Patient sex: F
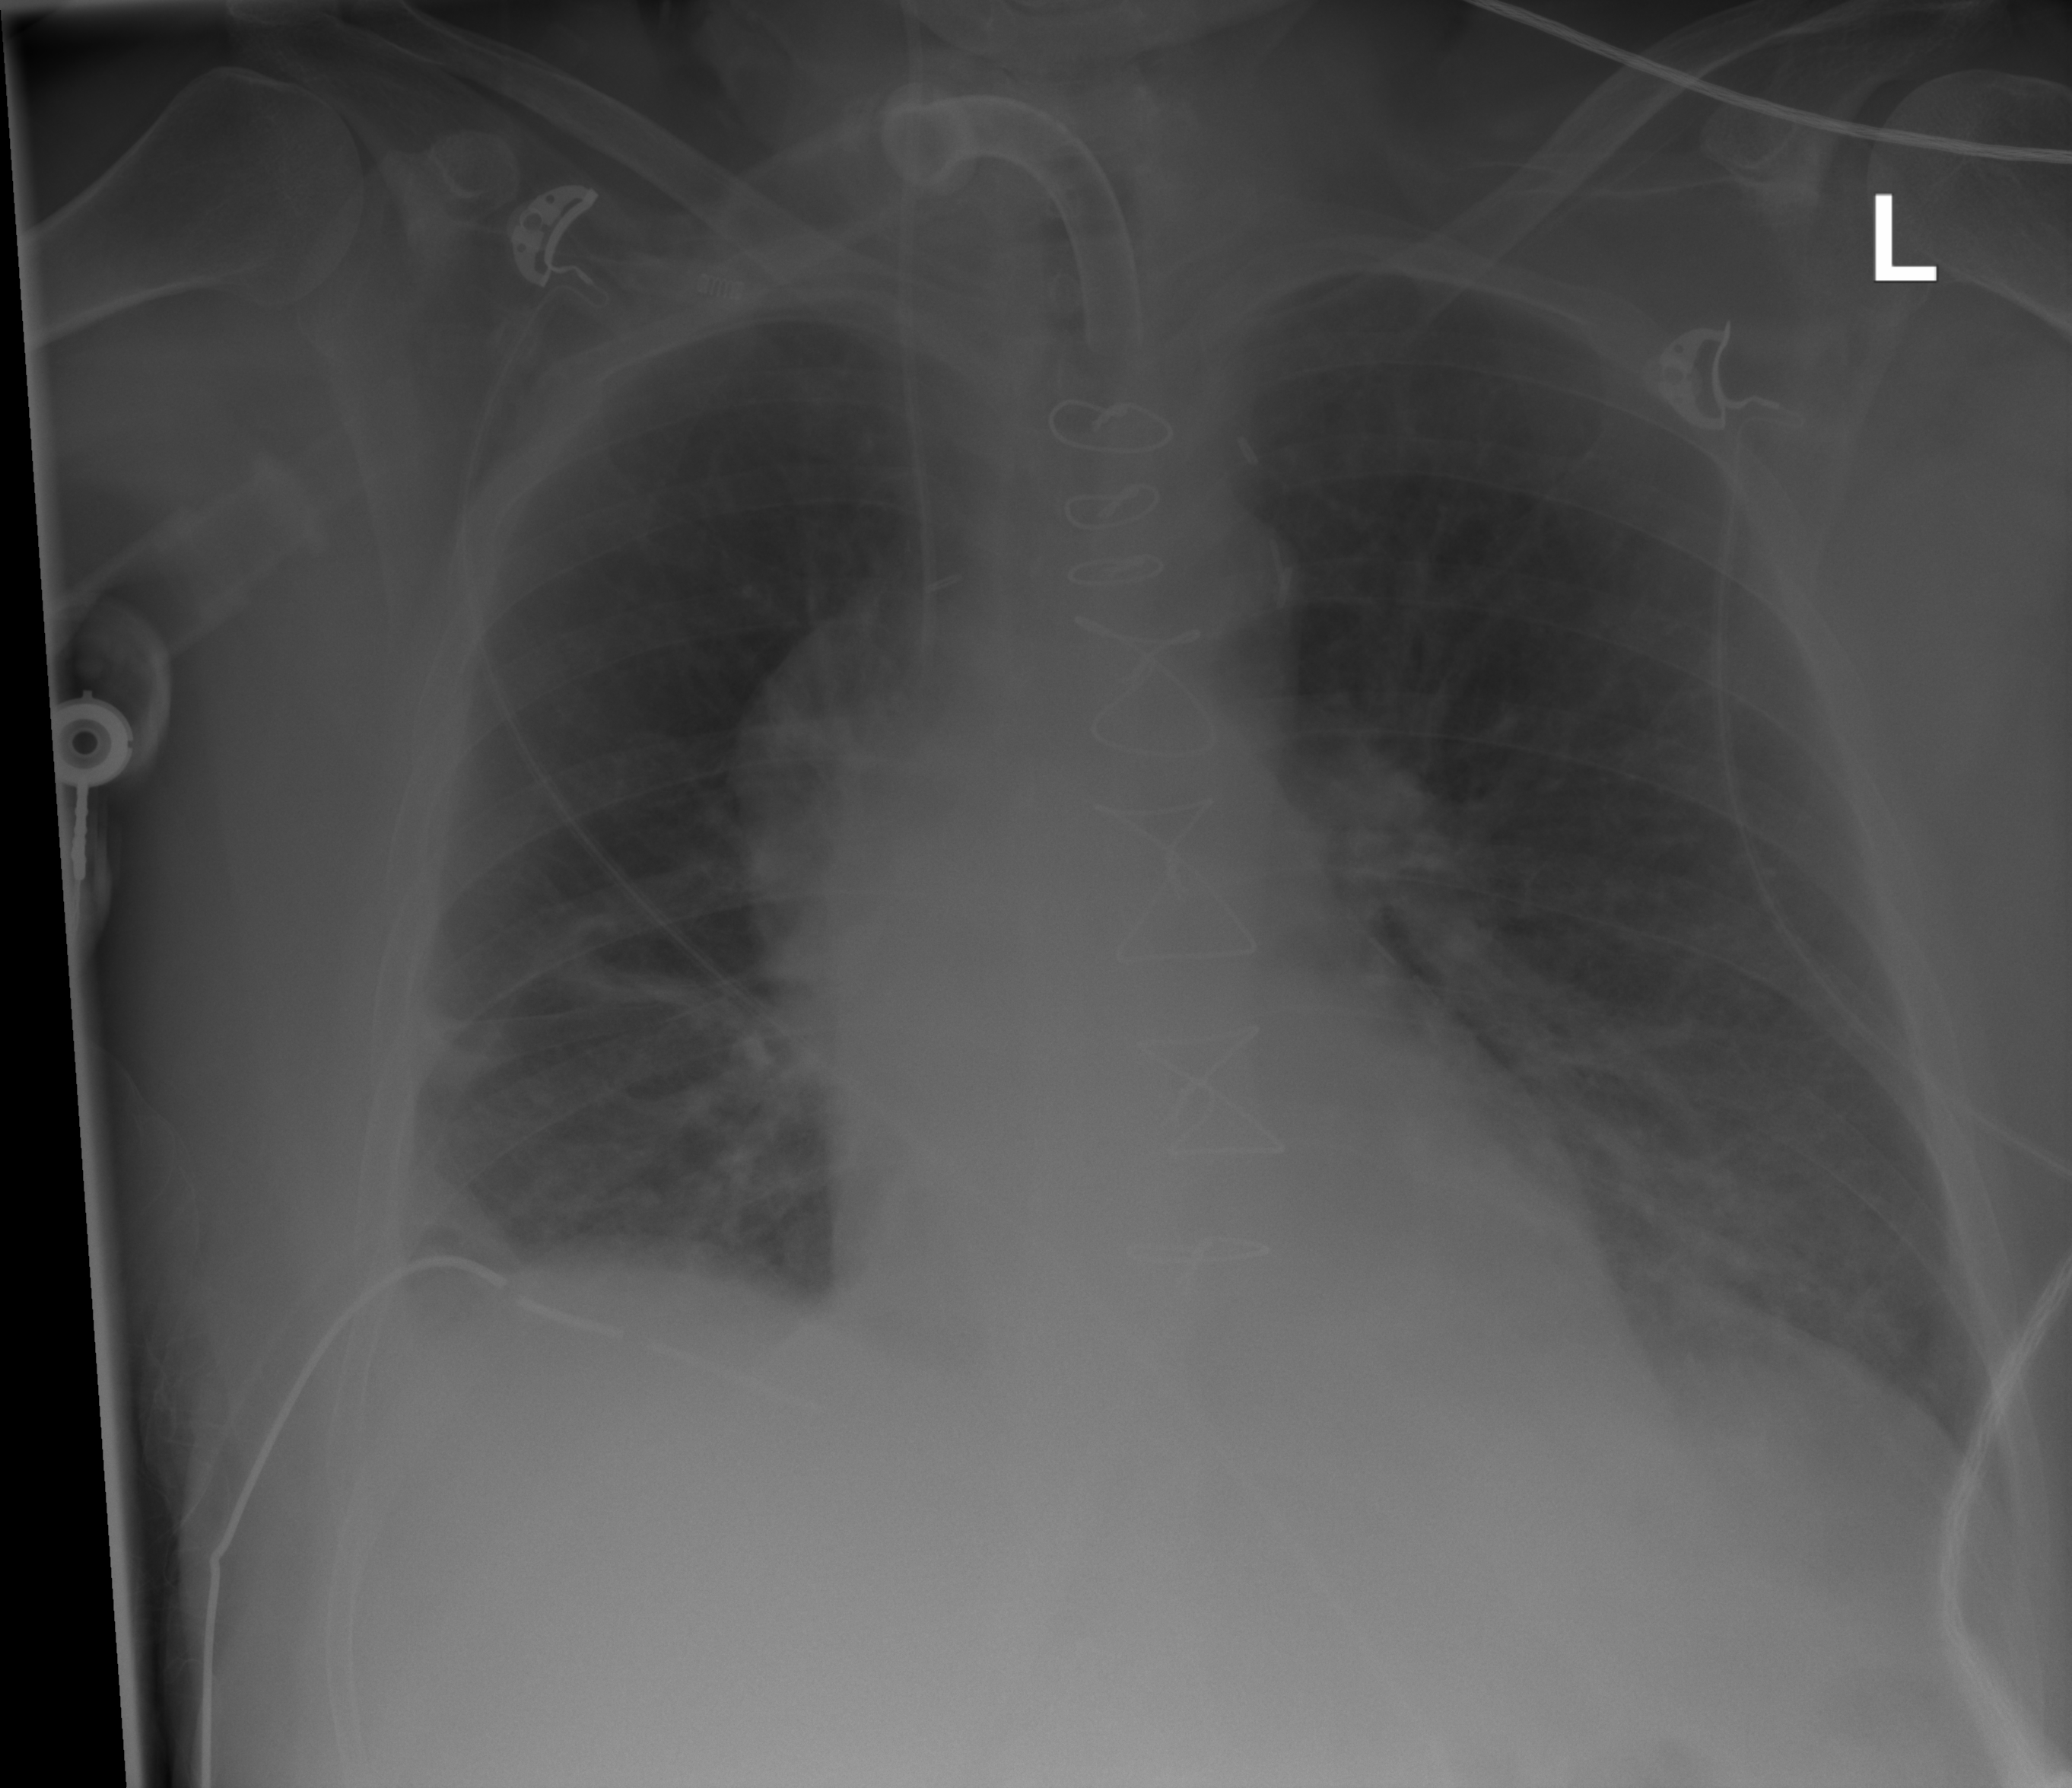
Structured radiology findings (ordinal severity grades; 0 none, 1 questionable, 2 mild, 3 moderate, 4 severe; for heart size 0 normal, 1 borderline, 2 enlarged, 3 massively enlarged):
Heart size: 0
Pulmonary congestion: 0
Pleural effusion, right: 1
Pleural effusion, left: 2
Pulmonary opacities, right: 0
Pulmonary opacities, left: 0
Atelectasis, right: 2
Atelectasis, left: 2